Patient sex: M
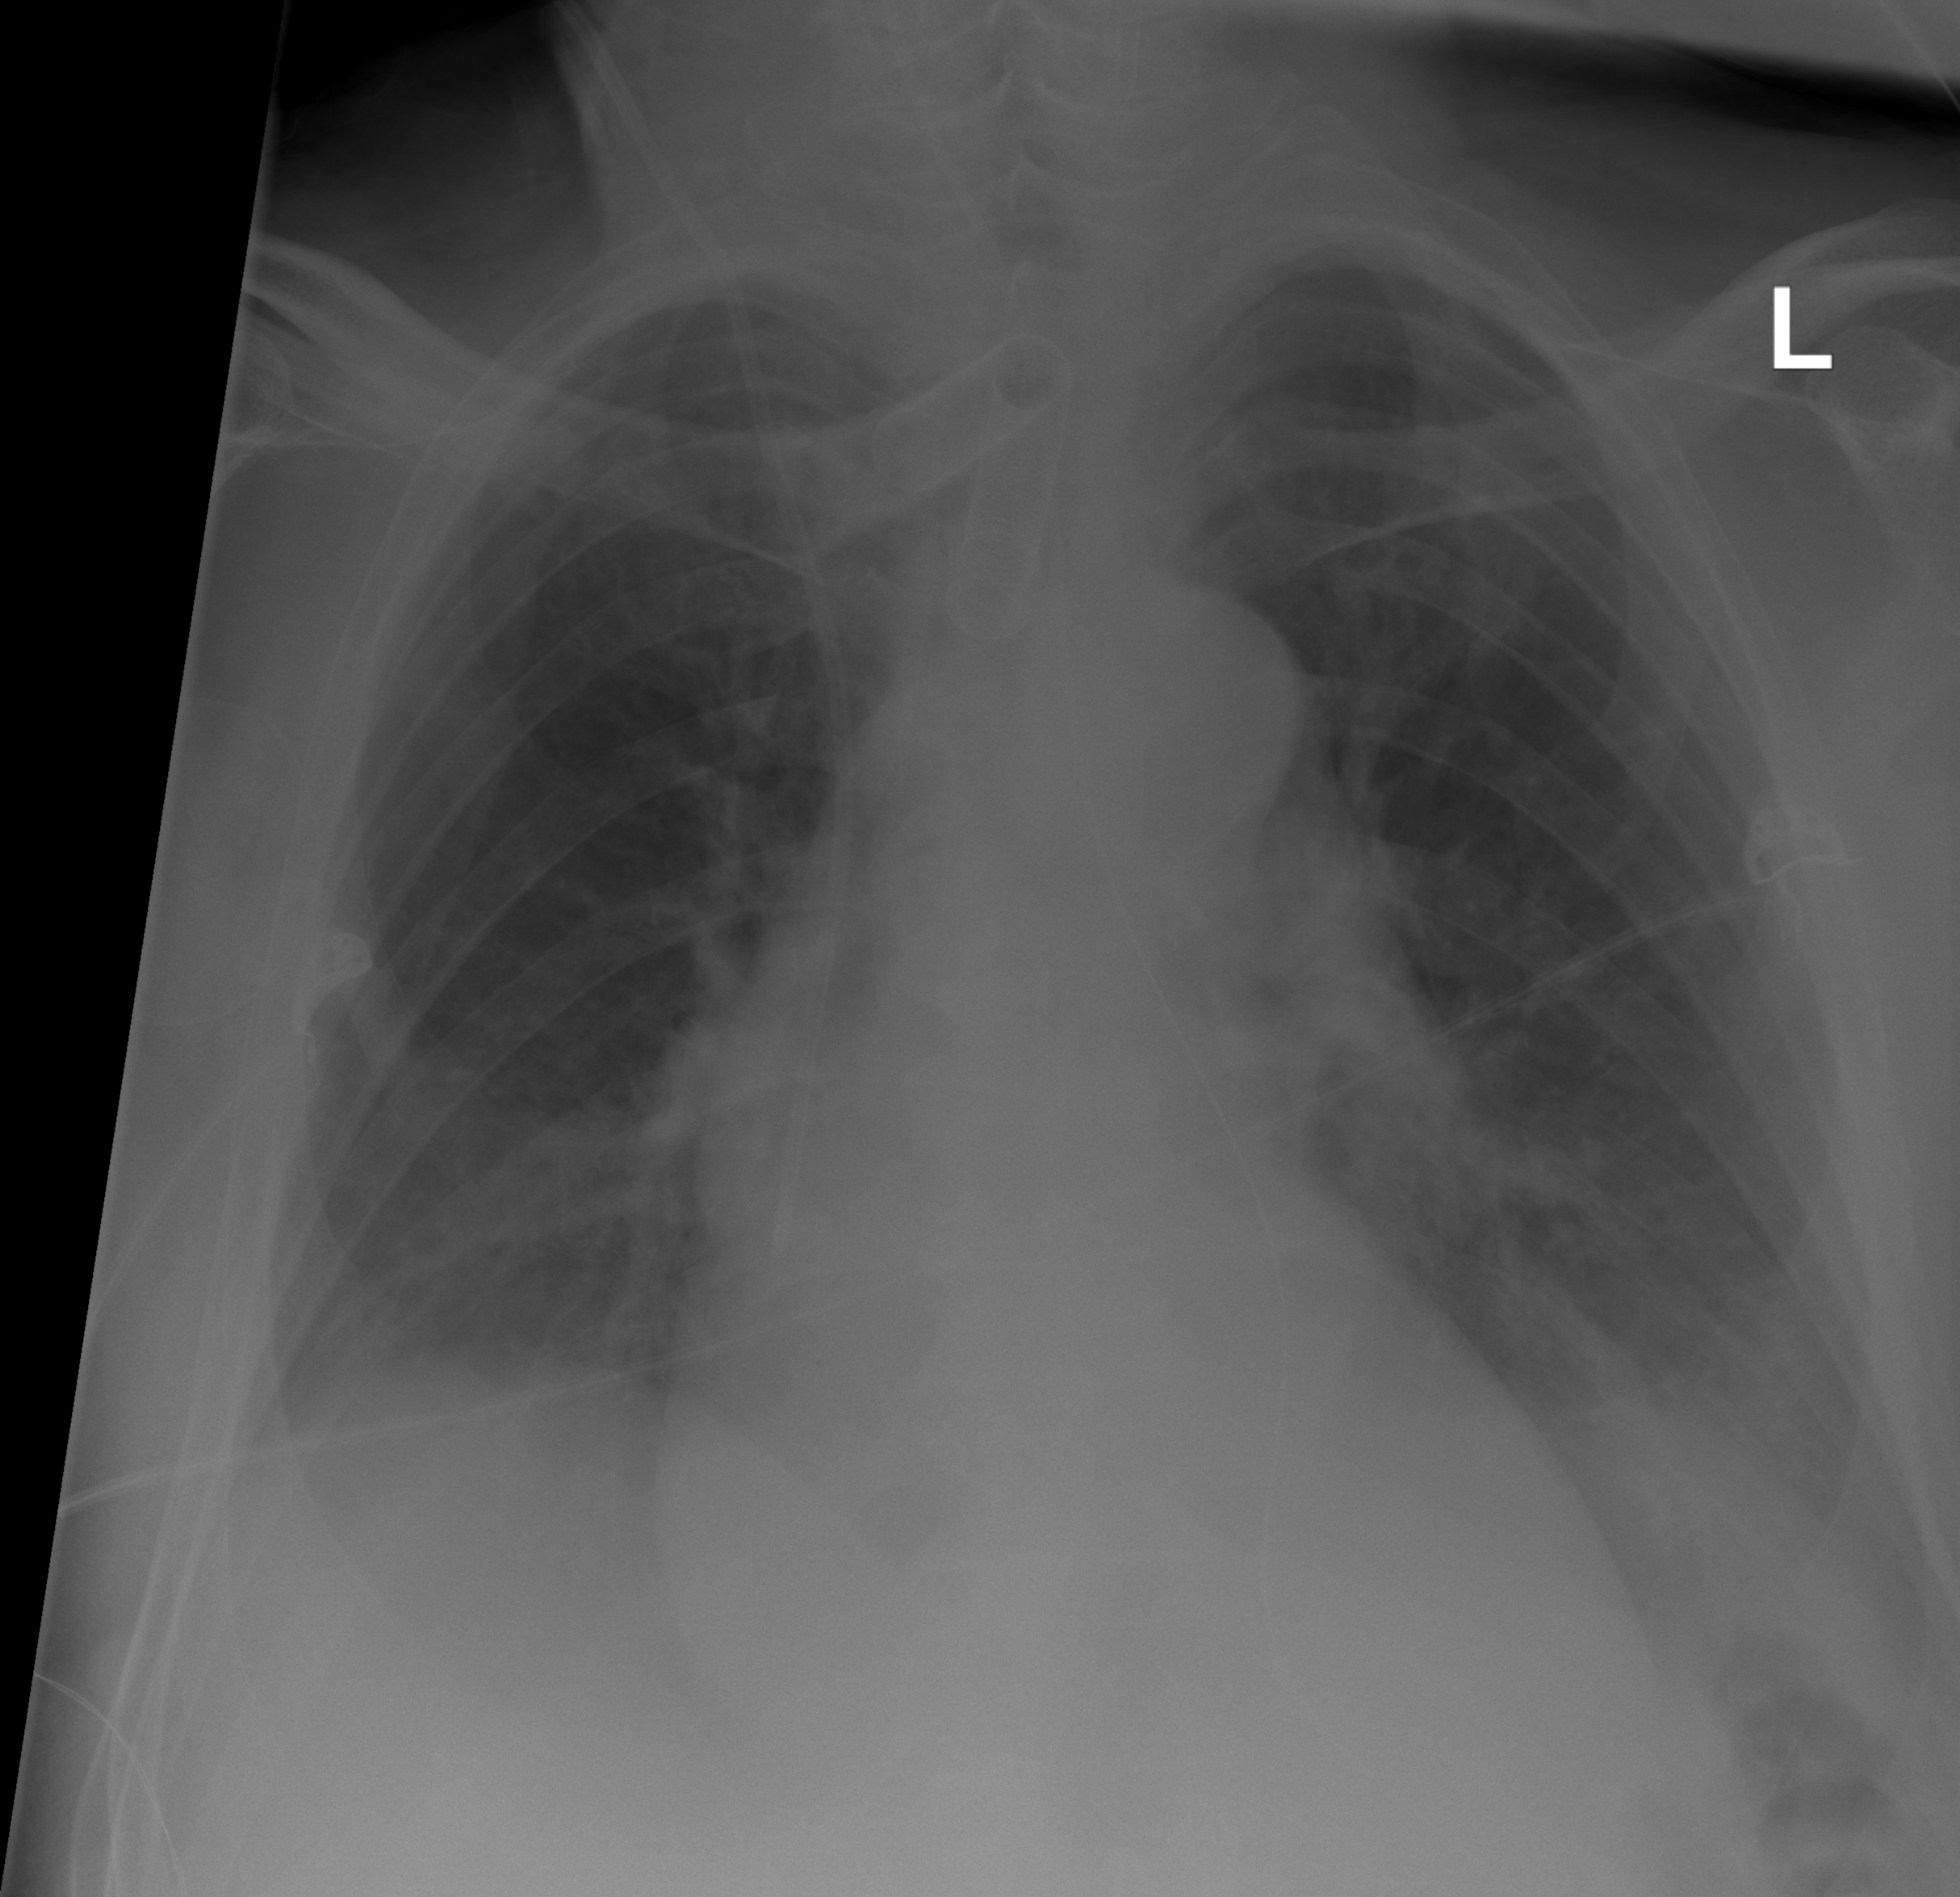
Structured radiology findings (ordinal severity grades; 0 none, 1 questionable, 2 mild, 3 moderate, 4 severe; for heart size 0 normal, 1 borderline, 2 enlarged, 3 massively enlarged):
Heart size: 0
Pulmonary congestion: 0
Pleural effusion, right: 2
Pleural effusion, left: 2
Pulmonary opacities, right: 2
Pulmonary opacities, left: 2
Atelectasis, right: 2
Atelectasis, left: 2